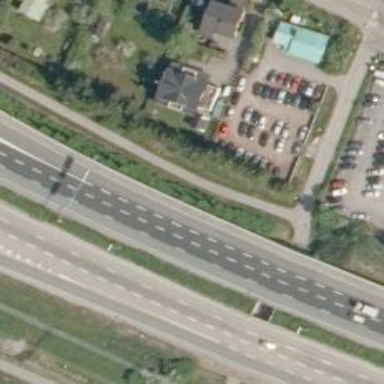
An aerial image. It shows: Motorway junction.